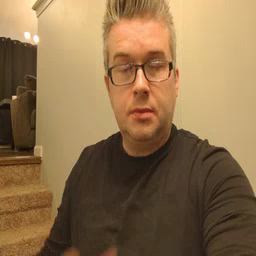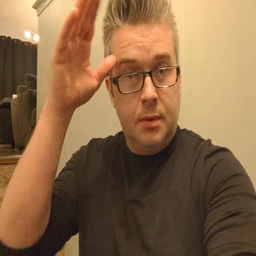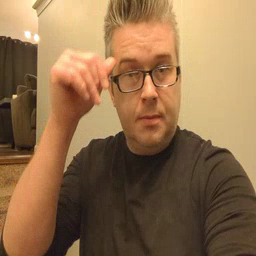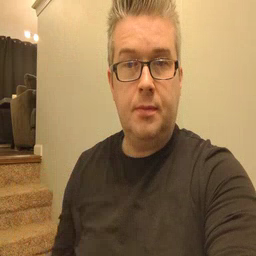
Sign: donkey